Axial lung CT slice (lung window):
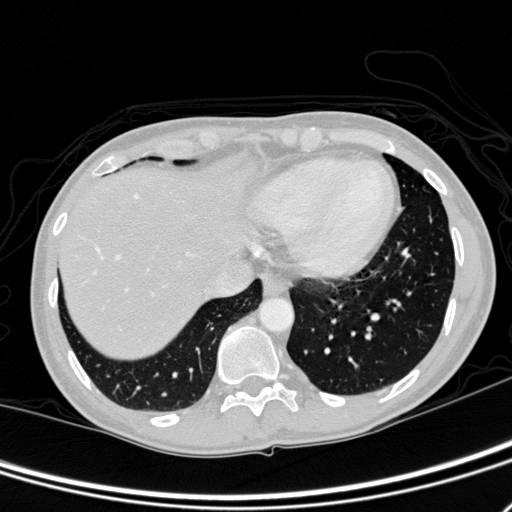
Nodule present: no